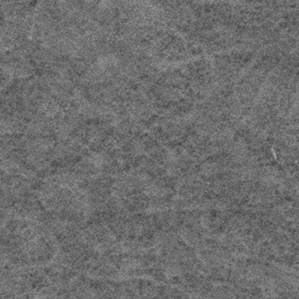
Label: frost